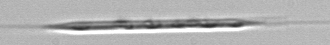
Label: Rhizosolenia